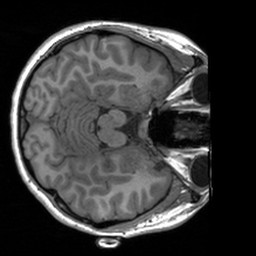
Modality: T1w
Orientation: axial
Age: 21
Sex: female
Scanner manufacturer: siemens
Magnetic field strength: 3 T
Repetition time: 1.9 s
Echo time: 0.00226 s